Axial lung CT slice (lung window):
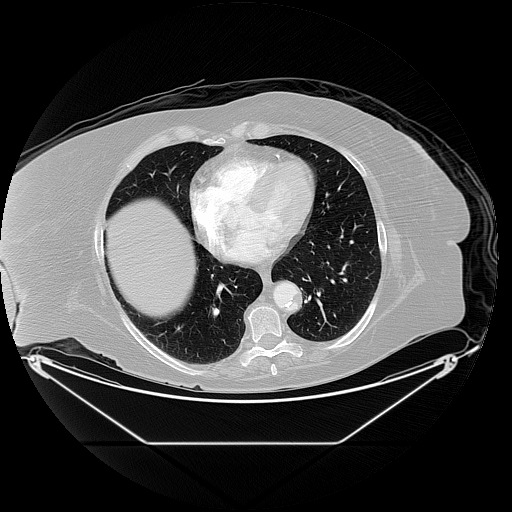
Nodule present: no